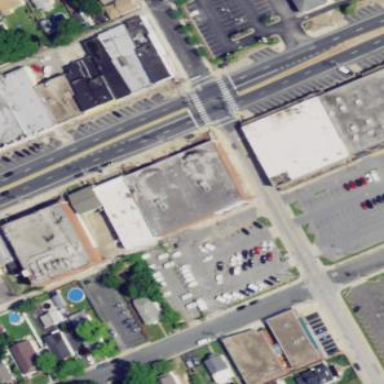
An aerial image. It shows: Commercial building.